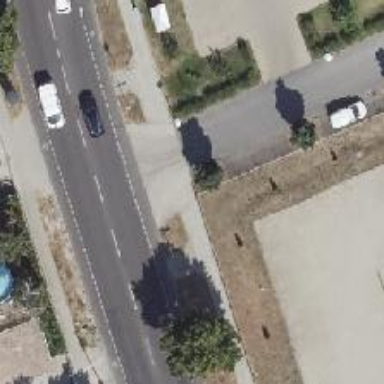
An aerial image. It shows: Unmarked road crossing.